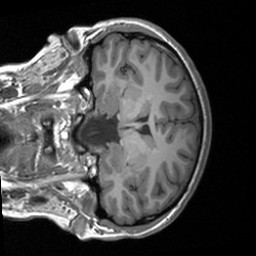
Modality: T1w
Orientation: coronal
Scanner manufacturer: siemens
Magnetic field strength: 3 T
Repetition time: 1.9 s
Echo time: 0.00226 s